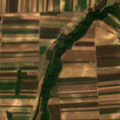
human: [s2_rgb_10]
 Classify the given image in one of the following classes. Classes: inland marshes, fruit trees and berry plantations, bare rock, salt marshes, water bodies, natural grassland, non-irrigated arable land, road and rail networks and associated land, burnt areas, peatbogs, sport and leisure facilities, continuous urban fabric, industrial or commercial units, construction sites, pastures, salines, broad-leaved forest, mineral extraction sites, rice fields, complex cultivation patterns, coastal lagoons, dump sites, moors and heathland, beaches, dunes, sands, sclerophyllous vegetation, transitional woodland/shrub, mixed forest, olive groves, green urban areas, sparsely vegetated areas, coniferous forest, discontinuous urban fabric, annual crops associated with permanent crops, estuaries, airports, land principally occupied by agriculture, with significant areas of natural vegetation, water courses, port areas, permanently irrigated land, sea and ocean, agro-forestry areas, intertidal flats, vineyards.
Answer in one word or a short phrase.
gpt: non-irrigated arable land, land principally occupied by agriculture, with significant areas of natural vegetation